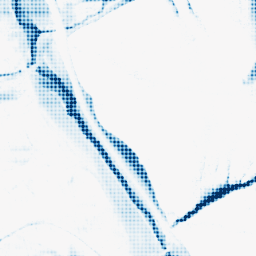
Category: morphological
Decomposition family: morphological_rect
Decomposition parameters: operation: closing
width: 50
height: 10
Upsampling method: sinc_blackman
Upsampling parameters: scale: 8
kernel_size: 8
Upsampling scale: 8